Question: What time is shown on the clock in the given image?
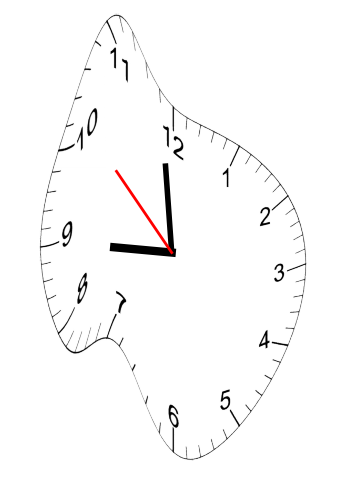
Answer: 08:58:52